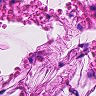
Metastatic tissue present: no